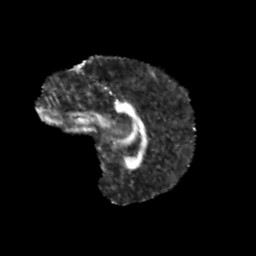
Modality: FA
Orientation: sagittal
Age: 10
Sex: male
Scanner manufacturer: siemens
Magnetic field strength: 3 T
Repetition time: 3.8 s
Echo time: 0.07 s